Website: bh-photo
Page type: account-selection
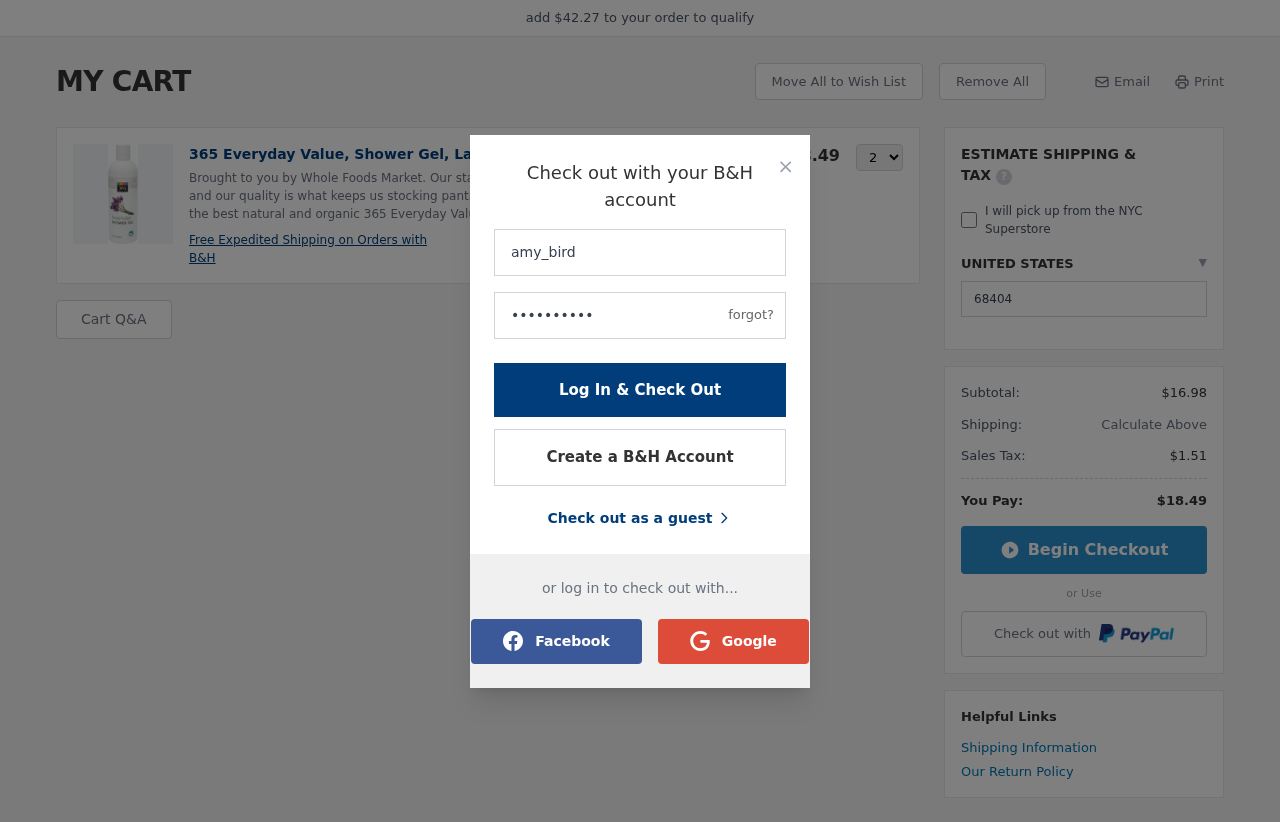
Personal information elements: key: PII_COUNTRY
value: UNITED STATES
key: PII_LOGIN_USERNAME
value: amy_bird
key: PII_POSTCODE
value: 68404
Product elements: key: PRODUCT1_DESC
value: Brought to you by Whole Foods Market.  Our standards are what set us apart, and our quality is what keeps us stocking pantries, fridges and freezers with the best natural and organic 365 Everyday Valu
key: PRODUCT1_NAME
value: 365 Everyday Value, Shower Gel, Lavender, 16 fl oz
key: PRODUCT1_PRICE
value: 8.49
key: PRODUCT1_QUANTITY
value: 2
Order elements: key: ORDER_SUBTOTAL
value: $16.98
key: ORDER_TAX
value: $1.51
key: ORDER_TOTAL
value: $18.49
Other elements: key: AMOUNT_TO_QUALIFY
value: $42.27